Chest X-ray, AP view. Patient: 59 years old, sex M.
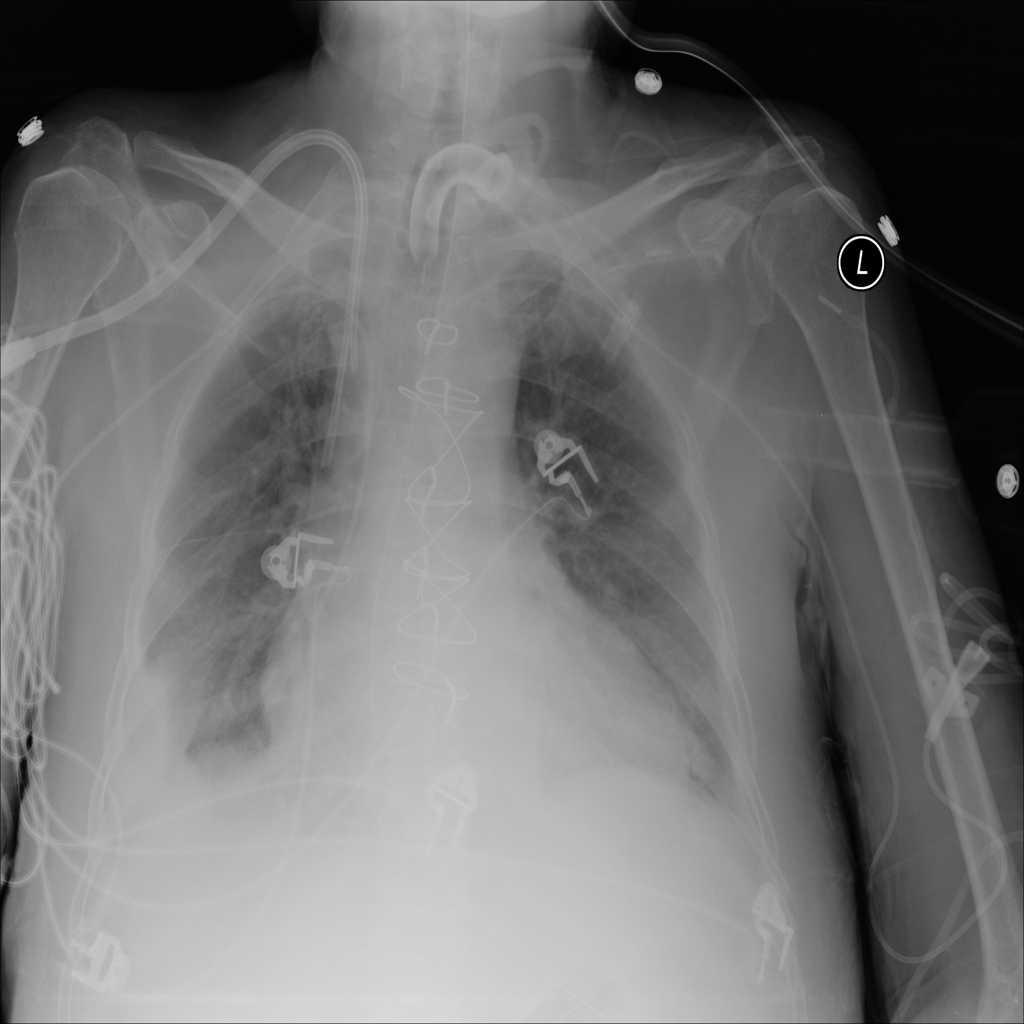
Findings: No Finding